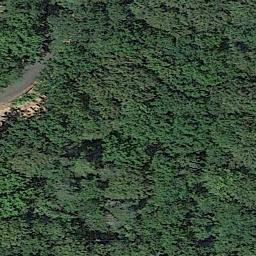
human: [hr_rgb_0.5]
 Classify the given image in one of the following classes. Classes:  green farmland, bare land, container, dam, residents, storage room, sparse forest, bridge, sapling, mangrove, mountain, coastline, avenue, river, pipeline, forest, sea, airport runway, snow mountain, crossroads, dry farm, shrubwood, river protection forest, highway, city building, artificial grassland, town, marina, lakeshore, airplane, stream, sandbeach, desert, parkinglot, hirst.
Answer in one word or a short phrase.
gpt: forest